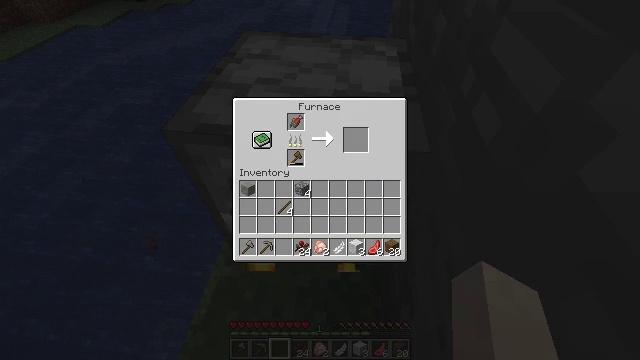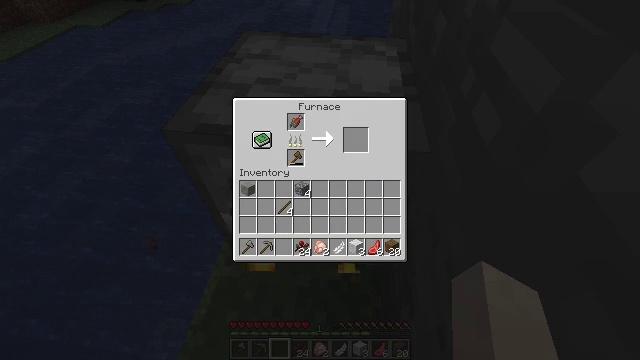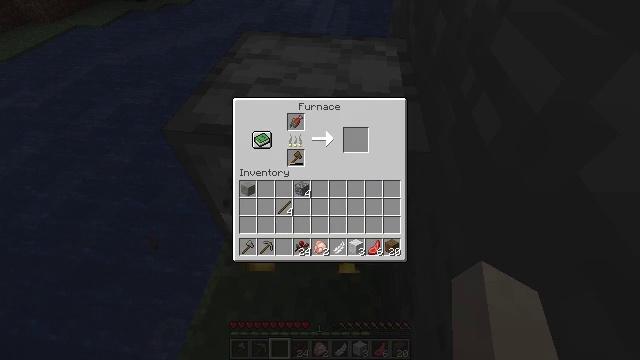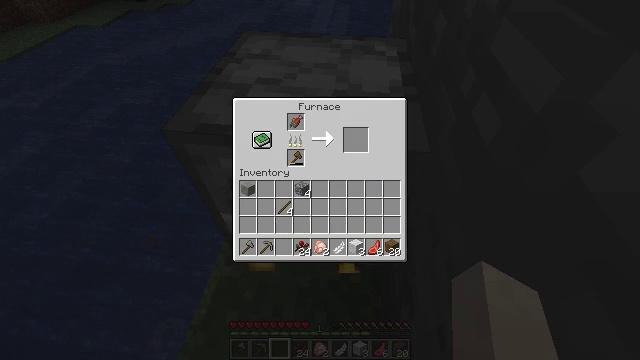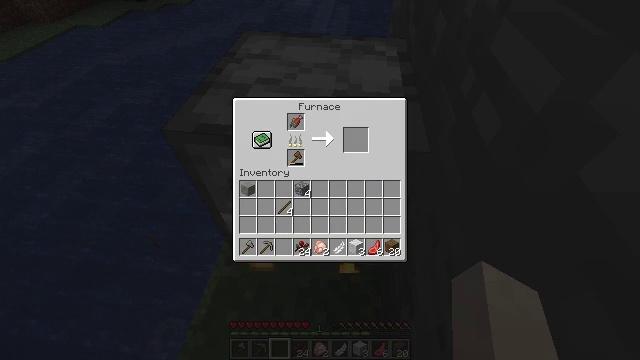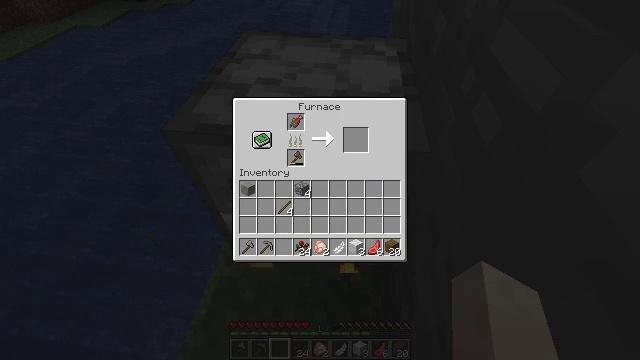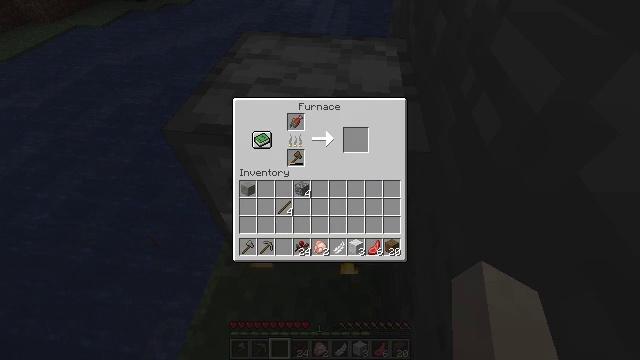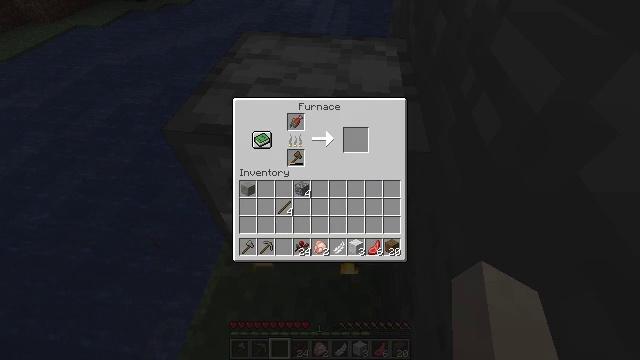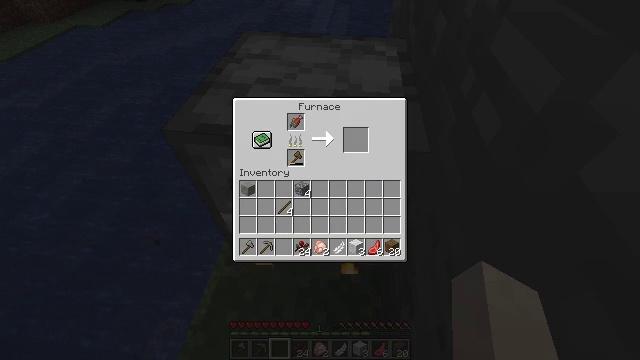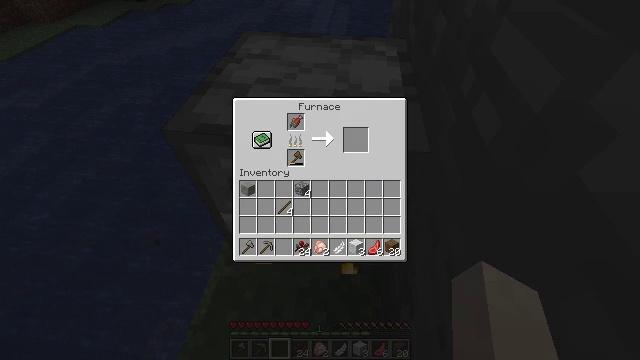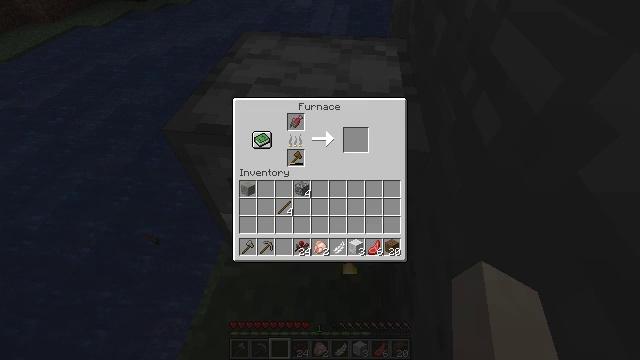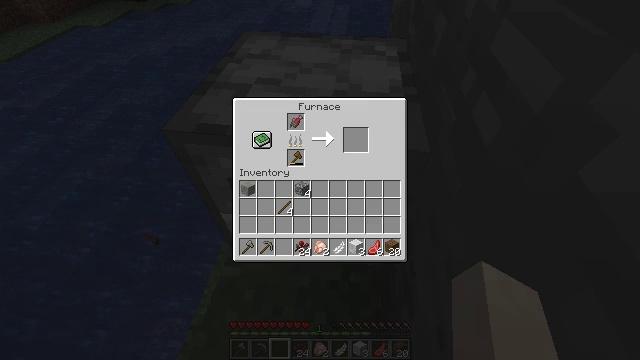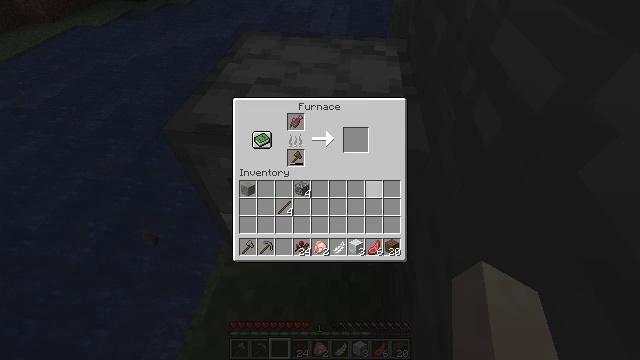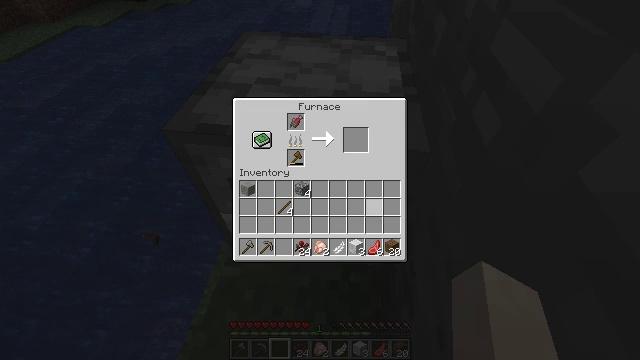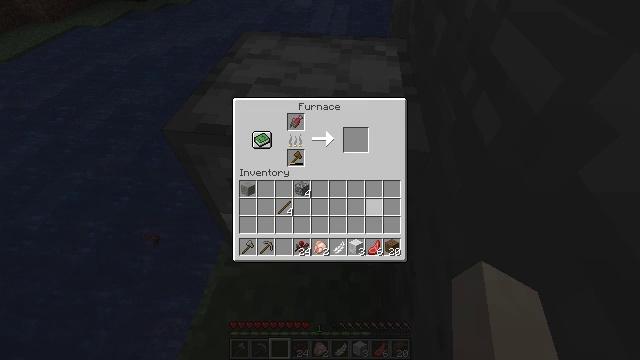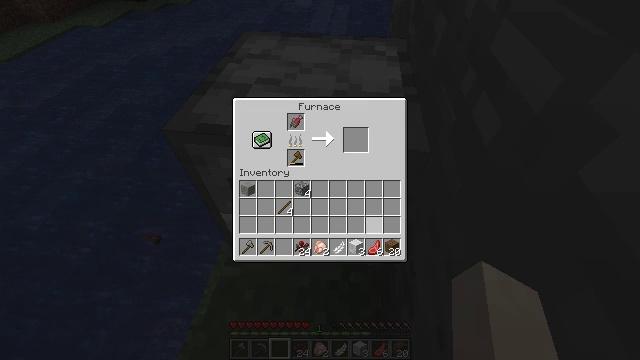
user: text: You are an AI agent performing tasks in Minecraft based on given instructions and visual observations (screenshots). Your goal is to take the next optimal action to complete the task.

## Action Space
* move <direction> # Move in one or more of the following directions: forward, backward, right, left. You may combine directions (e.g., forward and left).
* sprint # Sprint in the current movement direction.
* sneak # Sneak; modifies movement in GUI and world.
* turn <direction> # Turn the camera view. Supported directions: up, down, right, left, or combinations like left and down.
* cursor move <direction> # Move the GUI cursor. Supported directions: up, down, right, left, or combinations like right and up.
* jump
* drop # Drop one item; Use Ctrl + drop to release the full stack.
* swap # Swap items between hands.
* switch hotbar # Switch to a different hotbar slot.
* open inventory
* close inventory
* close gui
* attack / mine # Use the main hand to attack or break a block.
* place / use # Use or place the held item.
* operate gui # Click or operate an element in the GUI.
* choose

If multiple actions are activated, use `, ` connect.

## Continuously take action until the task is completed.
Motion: motion action
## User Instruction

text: Get cooked salmon by cooking raw salmon in the furnace.
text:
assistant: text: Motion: no_op
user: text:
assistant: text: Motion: no_op
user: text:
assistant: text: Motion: no_op
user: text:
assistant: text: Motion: no_op
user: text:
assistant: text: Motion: no_op
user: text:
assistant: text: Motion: no_op
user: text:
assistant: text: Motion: no_op
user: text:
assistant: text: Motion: no_op
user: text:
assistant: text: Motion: sneak
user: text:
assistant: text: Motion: sneak
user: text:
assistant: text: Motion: sneak, cursor move down
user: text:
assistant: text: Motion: sneak, cursor move down
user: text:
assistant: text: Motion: sneak, cursor move down
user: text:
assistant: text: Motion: sneak
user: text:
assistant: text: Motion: sneak, cursor move down
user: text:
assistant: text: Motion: sneak
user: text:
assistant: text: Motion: sneak
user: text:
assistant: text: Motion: sneak
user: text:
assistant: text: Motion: sneak
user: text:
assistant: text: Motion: sneak
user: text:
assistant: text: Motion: sneak
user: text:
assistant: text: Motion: sneak
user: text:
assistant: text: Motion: sneak
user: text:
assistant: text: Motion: sneak
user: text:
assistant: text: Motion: sneak
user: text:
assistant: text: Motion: sneak
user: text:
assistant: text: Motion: no_op
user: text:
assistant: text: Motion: cursor move down
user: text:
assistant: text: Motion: cursor move down
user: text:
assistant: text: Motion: sneak